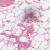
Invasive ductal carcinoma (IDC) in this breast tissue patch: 0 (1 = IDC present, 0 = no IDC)